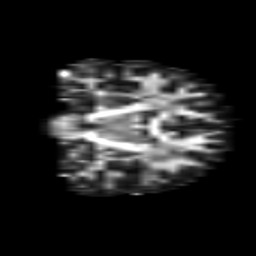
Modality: FA
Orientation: coronal
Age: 18
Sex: male
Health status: healthy
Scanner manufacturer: siemens
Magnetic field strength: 3 T
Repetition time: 8.6 s
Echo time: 0.095 s